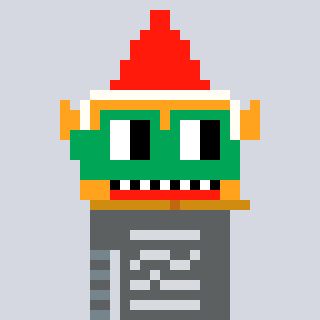
a pixel art character with square green glasses, a gnome-shaped head and a redpinkish-colored body on a cool background